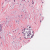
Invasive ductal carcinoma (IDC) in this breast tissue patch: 0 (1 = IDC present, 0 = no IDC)